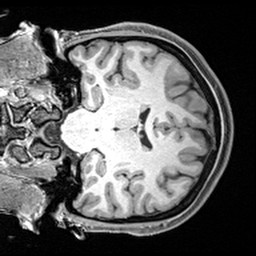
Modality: T1w
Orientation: coronal
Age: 23
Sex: female
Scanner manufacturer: siemens
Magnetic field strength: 3 T
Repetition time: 2.4 s
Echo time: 0.0022 s